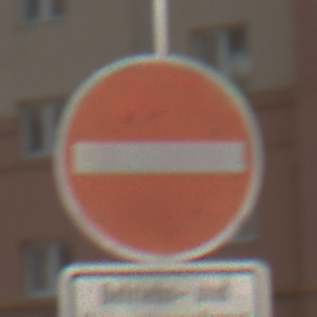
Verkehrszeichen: VerbotDerEinfahrt
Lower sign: BesondereFahrzeugeUndTransportgueter9
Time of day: MorningAfternoon
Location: Outdoor (Urban)
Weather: PartlyCloudy
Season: NotSpecified
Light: Natural